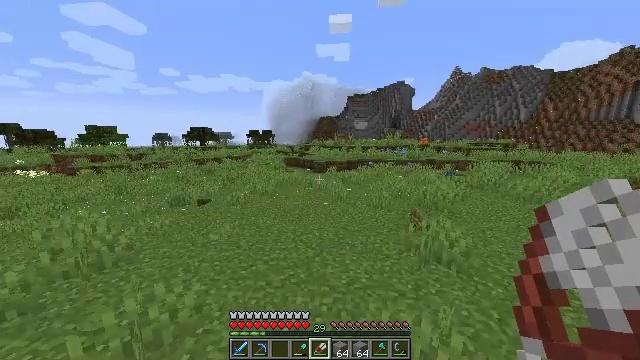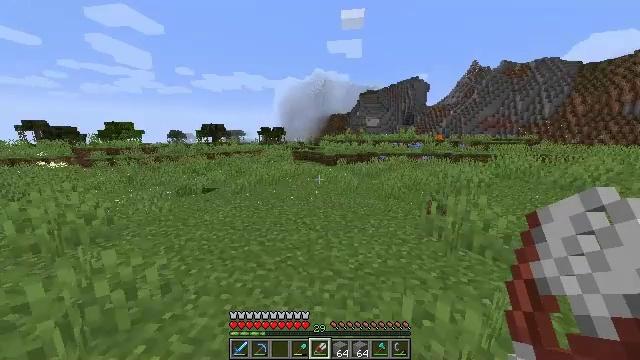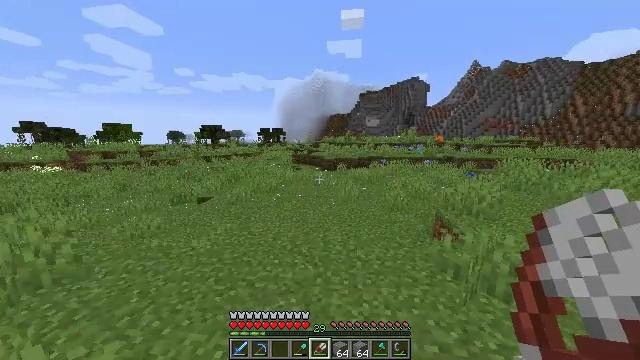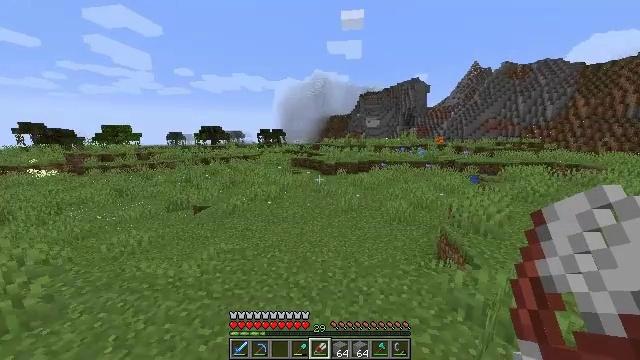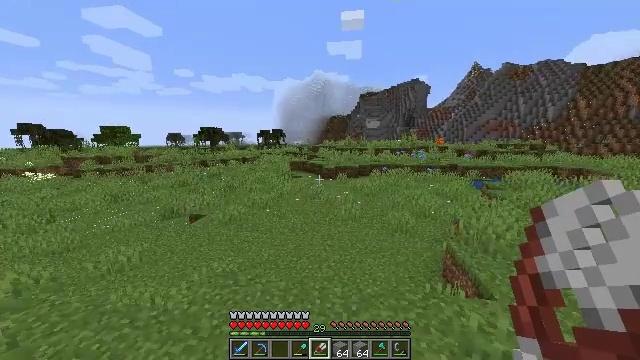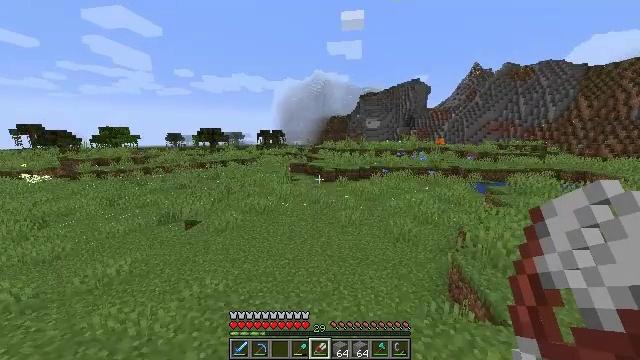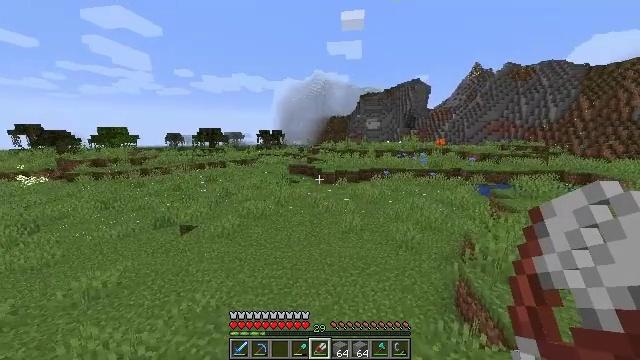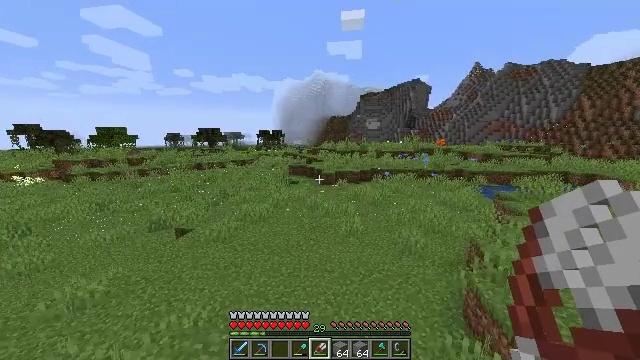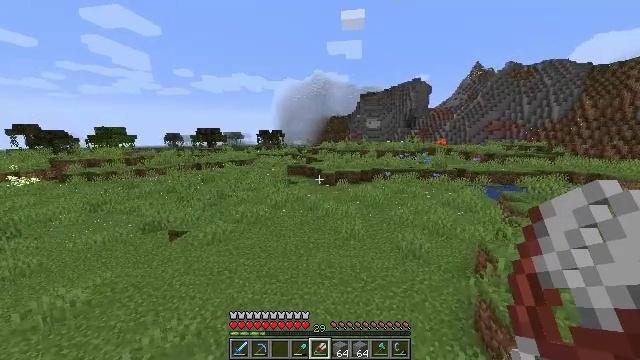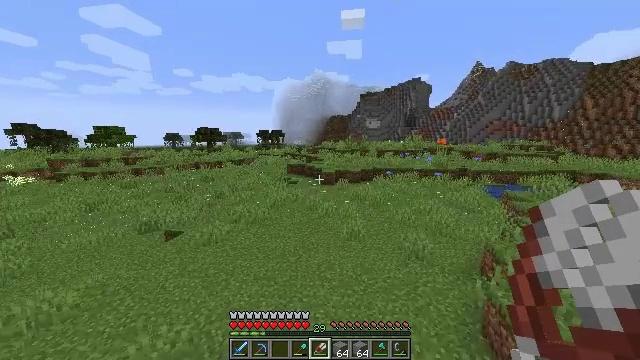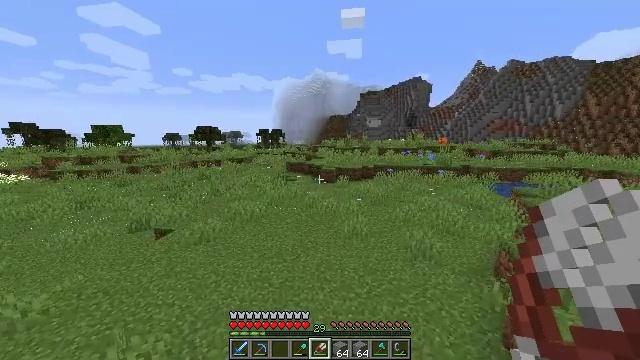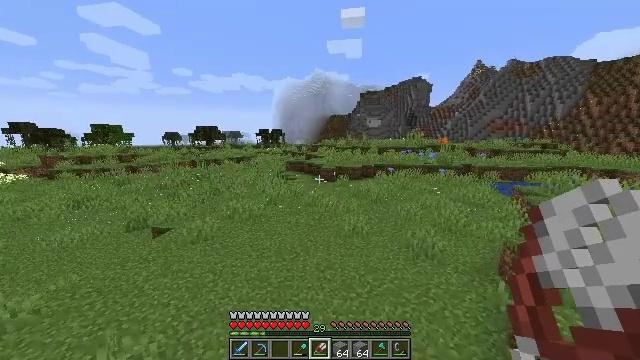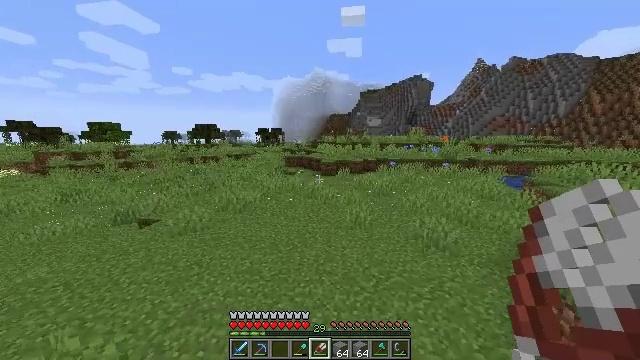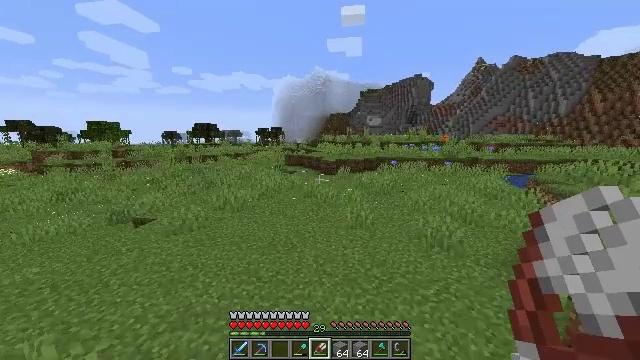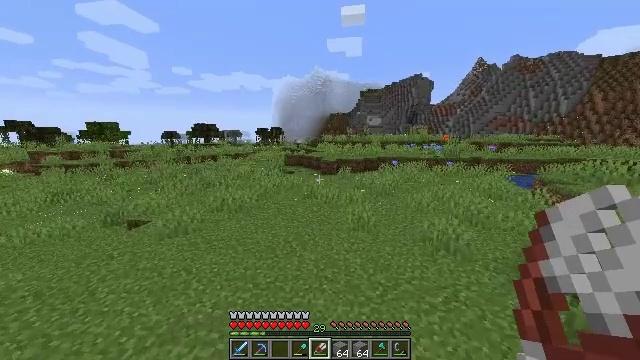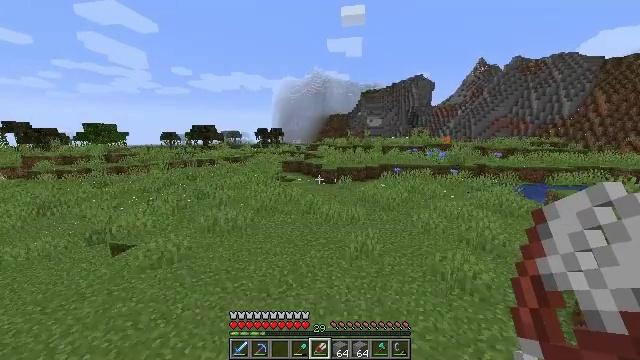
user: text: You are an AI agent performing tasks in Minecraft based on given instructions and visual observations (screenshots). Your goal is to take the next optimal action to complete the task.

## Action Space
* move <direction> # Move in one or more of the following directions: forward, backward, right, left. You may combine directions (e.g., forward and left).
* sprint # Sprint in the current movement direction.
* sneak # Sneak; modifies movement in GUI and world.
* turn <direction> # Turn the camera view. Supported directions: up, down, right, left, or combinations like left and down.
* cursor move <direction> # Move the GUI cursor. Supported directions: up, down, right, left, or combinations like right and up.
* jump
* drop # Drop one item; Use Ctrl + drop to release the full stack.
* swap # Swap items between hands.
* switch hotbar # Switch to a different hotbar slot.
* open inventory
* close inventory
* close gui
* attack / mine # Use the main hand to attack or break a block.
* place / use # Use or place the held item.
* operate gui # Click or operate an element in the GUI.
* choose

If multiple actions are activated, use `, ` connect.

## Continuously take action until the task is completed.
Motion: motion action
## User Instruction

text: Kill the sheep.
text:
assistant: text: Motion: move forward, sprint, turn left, jump
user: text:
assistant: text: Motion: move forward, sprint, jump
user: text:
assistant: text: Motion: move forward, sprint, jump
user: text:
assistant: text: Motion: move forward, sprint, jump
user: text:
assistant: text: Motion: move forward, sprint, jump
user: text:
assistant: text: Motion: move forward, sprint, jump
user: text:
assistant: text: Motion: move forward, sprint, jump
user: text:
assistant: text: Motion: move forward, sprint, jump
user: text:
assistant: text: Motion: move forward, sprint, jump
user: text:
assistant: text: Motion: move forward, sprint, jump
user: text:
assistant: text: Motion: move forward, sprint, jump
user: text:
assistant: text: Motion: move forward, sprint, jump
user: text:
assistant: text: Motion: move forward, sprint, jump
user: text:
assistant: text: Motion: move forward, sprint, jump
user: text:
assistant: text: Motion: move forward, sprint, jump
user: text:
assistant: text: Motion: move forward, sprint, jump
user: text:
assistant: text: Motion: move forward, sprint, jump
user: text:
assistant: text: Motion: move forward, sprint, jump
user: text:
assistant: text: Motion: move forward, sprint, jump
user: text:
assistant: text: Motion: move forward, sprint, jump
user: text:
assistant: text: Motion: move forward, sprint, jump
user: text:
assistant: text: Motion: move forward, sprint, jump
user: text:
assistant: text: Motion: move forward, sprint, jump
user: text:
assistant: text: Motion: move forward, sprint, jump
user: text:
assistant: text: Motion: move forward, sprint, jump
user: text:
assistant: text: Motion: move forward, sprint, jump
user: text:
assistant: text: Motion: move forward, sprint, jump
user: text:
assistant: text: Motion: move forward, sprint, jump
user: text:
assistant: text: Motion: move forward, sprint, jump
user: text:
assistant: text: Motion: move forward, sprint, jump